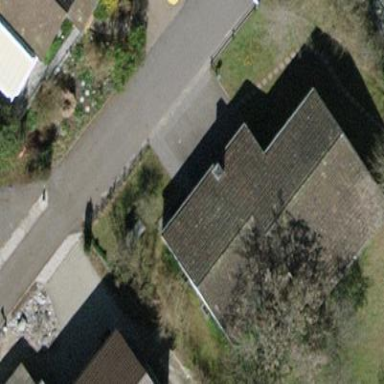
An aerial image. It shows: Kindergarten building.